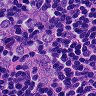
Metastatic tissue present: yes